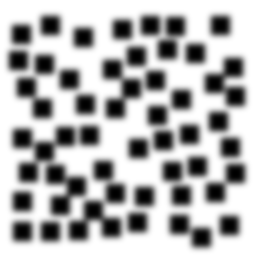
Squares: 56
Triangles: 0
Stars: 0
Total shapes: 56